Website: home-depot
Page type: delivery-shipping
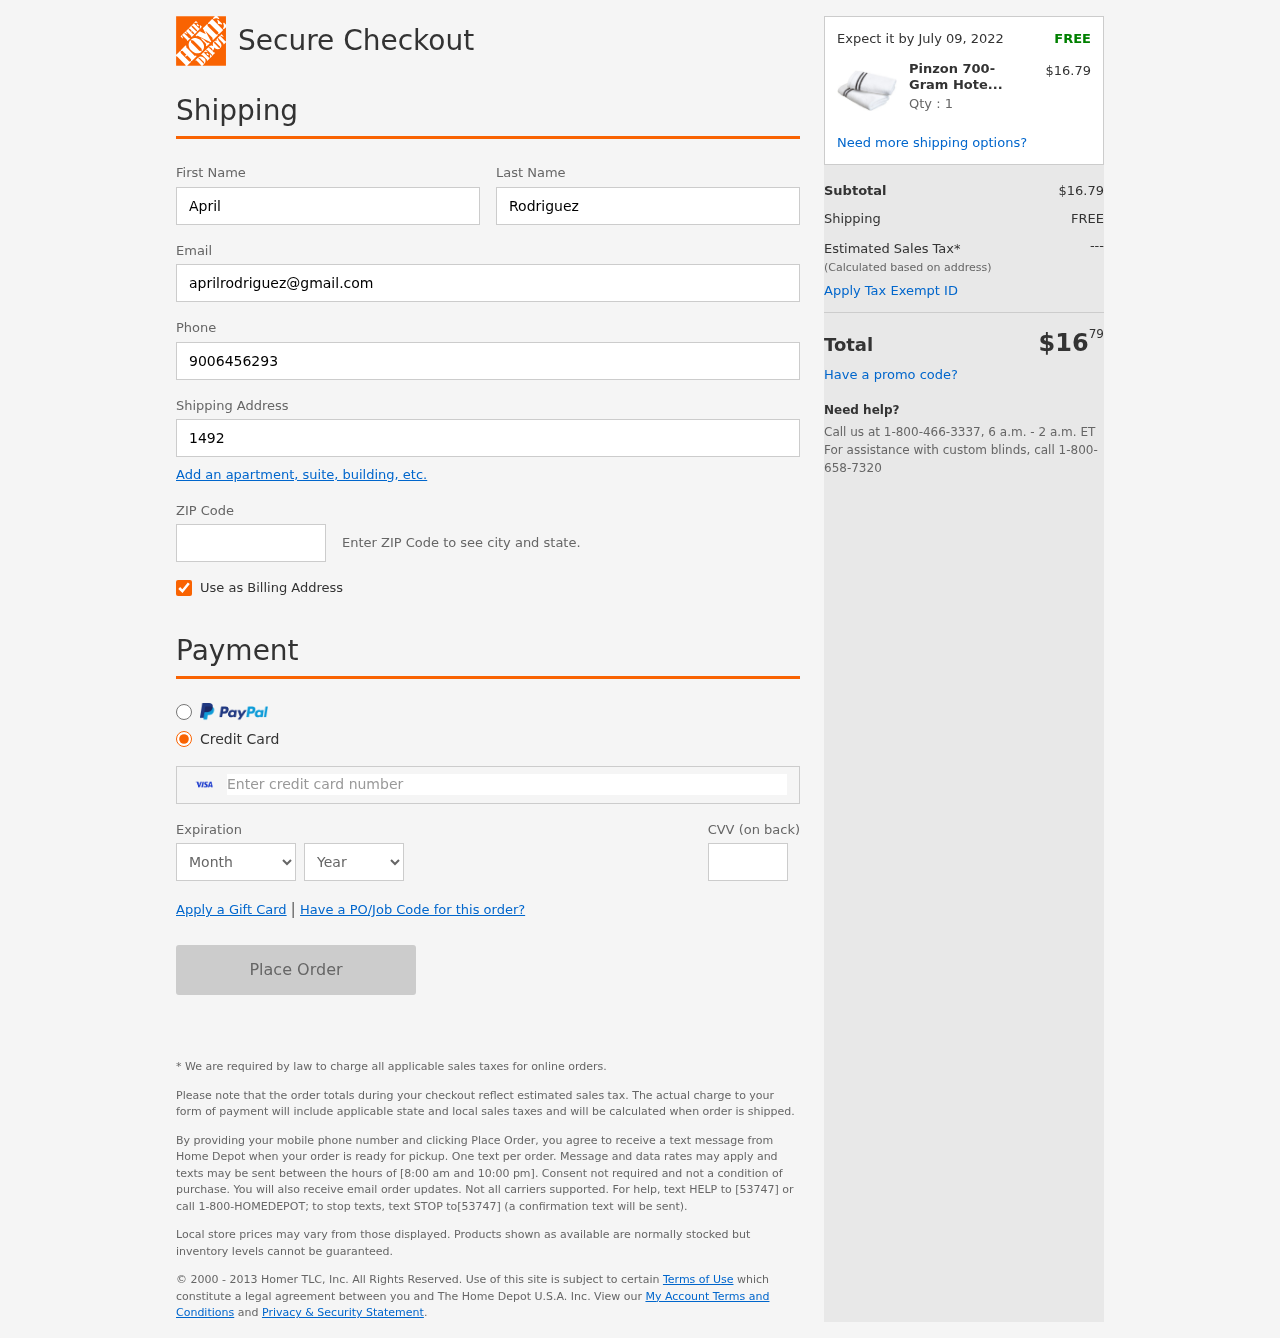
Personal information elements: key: PII_CARD_CVV
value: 780
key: PII_CARD_EXPIRY_MONTH
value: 02
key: PII_CARD_EXPIRY_YEAR
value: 26
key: PII_CARD_NUMBER
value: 4093 3634 5683 4326
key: PII_EMAIL
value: aprilrodriguez@gmail.com
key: PII_FIRSTNAME
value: April
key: PII_LASTNAME
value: Rodriguez
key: PII_PHONE
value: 9006456293
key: PII_POSTCODE
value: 90335
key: PII_STREET
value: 1492 Moses Mountains
Product elements: key: PRODUCT1_NAME
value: Pinzon 700-Gram Hotel Stitch Washcloth 2-Pack, Black
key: PRODUCT1_PRICE
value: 16.79
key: PRODUCT1_QUANTITY
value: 1
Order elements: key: ORDER_DELIVERY_DATE
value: Expect it by July 09, 2022
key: ORDER_SUBTOTAL
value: $16.79
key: ORDER_SHIPPING_COST
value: FREE
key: ORDER_TOTAL
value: $1679